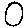
Label: circle